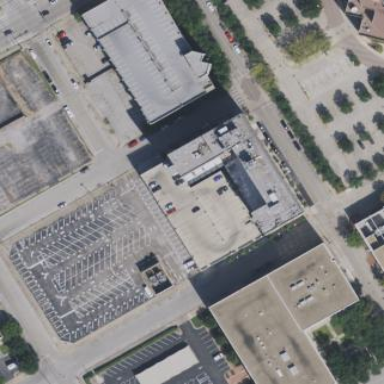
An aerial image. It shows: Multi-storey parking building.